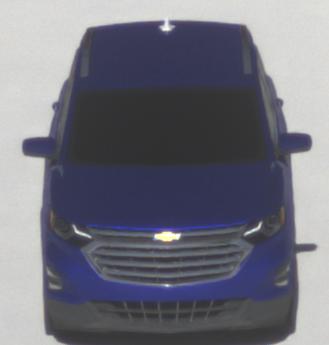
Make: Chevrolet
Model: Equinox
Detailed model: Gen. 2
Model produced from: 2015
Model produced until: 2017
Doors: 5
Color: blue
Road condition: dry road
Daytime: morning or afternoon
Contrast: medium contrast